Question: This topic is confusing, I know. I can't really say what my problem is about.
In few words I'll explain whats going on - I've got a AWS (amazon web service) where I've got node.js with script that looks like that:
'''
#!/usr/bin/env node
var fs = require('fs');
var outfile = "slogan.txt";
var text = "A startup is a business built to grow rapidly.
";
fs.writeFileSync(outfile,text);
console.log("Script: " + __filename + "
Wrote: " + text + "To: " + outfile);
'''
pretty simple, right? Cool!
I want to execute it from my computer so i'm doing it like that
'''
ssh host1 node week2/part1.js
'''
where host1 is working properly in 100% and its connection with .pem between MAC and AWS.
Script got executed:
'''
Bitmakers-iMac:~ Bitmaker$ ssh host1 node week2/part1.js
Script: /home/ubuntu/week2/part1.js
Wrote: A startup is a business built to grow rapidly.
To: slogan.txt
'''
but... there is no slogan.txt! I have to get conenction inside server
'''
ssh host1
'''
and then run it form server. Can anyone can explain me why its working like that?
I udnerstand its may still be confusing but I hope this screenshot will help a bit in understanding this. Thanks for reading this long post! I hope you know the answer.

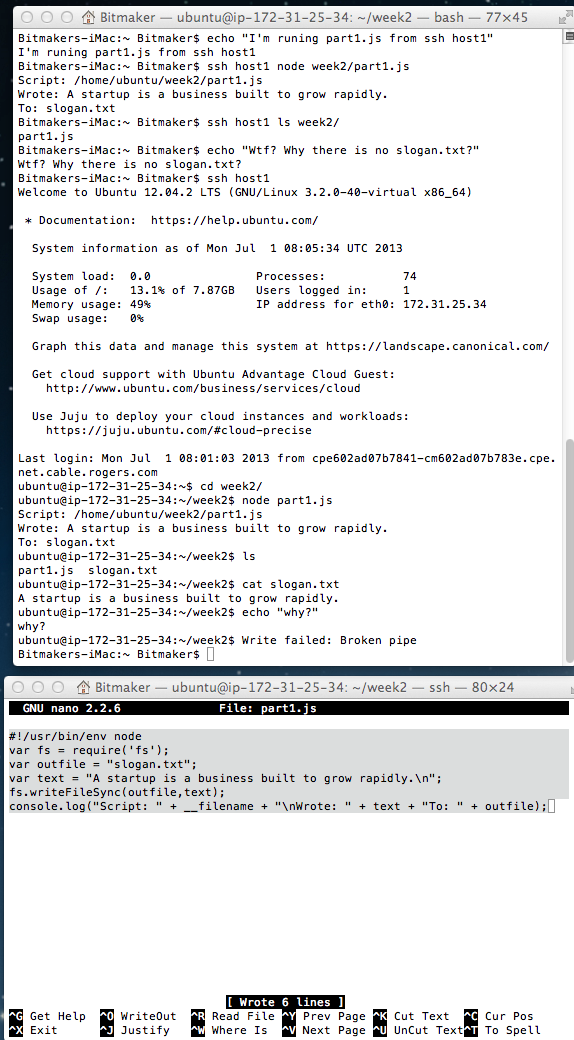
Answer: There is a basic difference in the way you execute the command over 'ssh' and from within the shell.
From within the shell, you say 'cd week2' and then issue 'node part1.js' whereas you say 'ssh host1 node week2/part1.js' in the other case. The file 'slogan.txt' is located inside the directory containing 'part1.js' and cannot be located when you say 'node week2/part1.js'.
Change the following line
'''
var outfile = "slogan.txt";
'''
to specify the complete path to 'slogan.txt' instead.
You'll be able to reproduce the problem if you try
'''
cd ~ && node week2/part1.js
'''
from the shell.